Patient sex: M
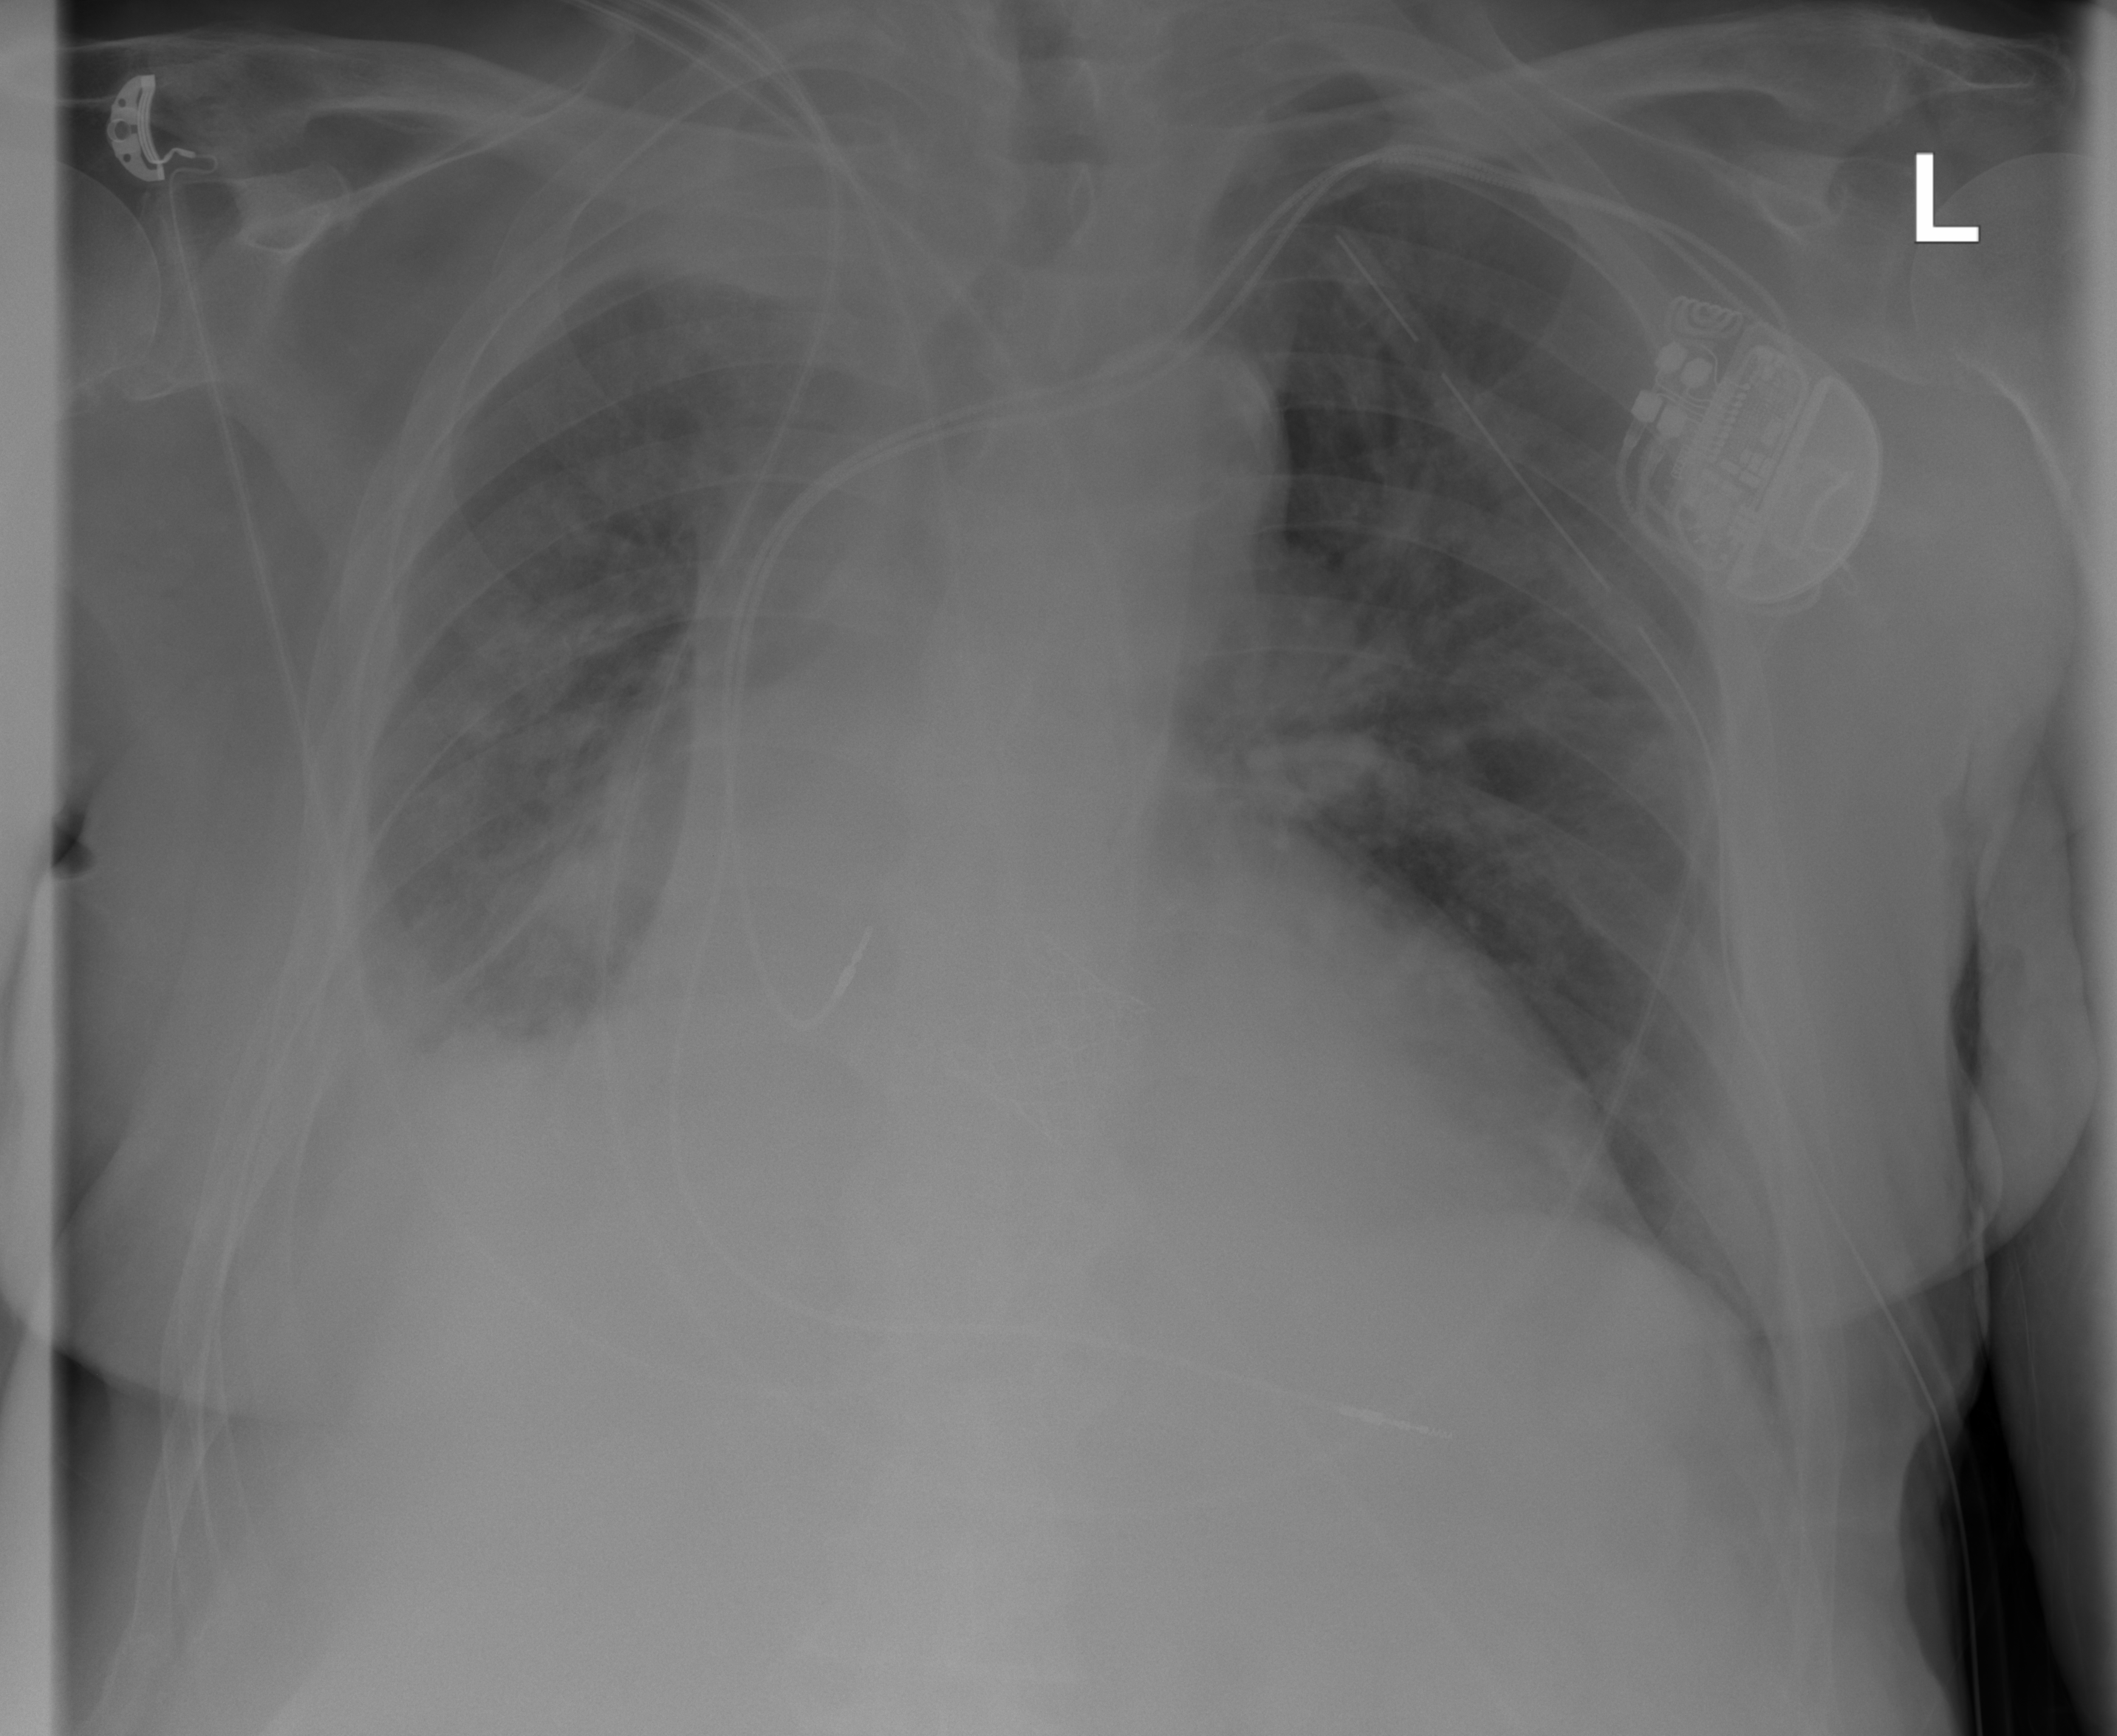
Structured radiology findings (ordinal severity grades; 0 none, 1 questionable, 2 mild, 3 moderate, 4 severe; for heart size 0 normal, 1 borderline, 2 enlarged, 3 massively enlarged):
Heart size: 1
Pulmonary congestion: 2
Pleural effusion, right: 3
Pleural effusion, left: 2
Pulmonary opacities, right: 2
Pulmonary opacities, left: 2
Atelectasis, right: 3
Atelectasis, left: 2